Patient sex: M
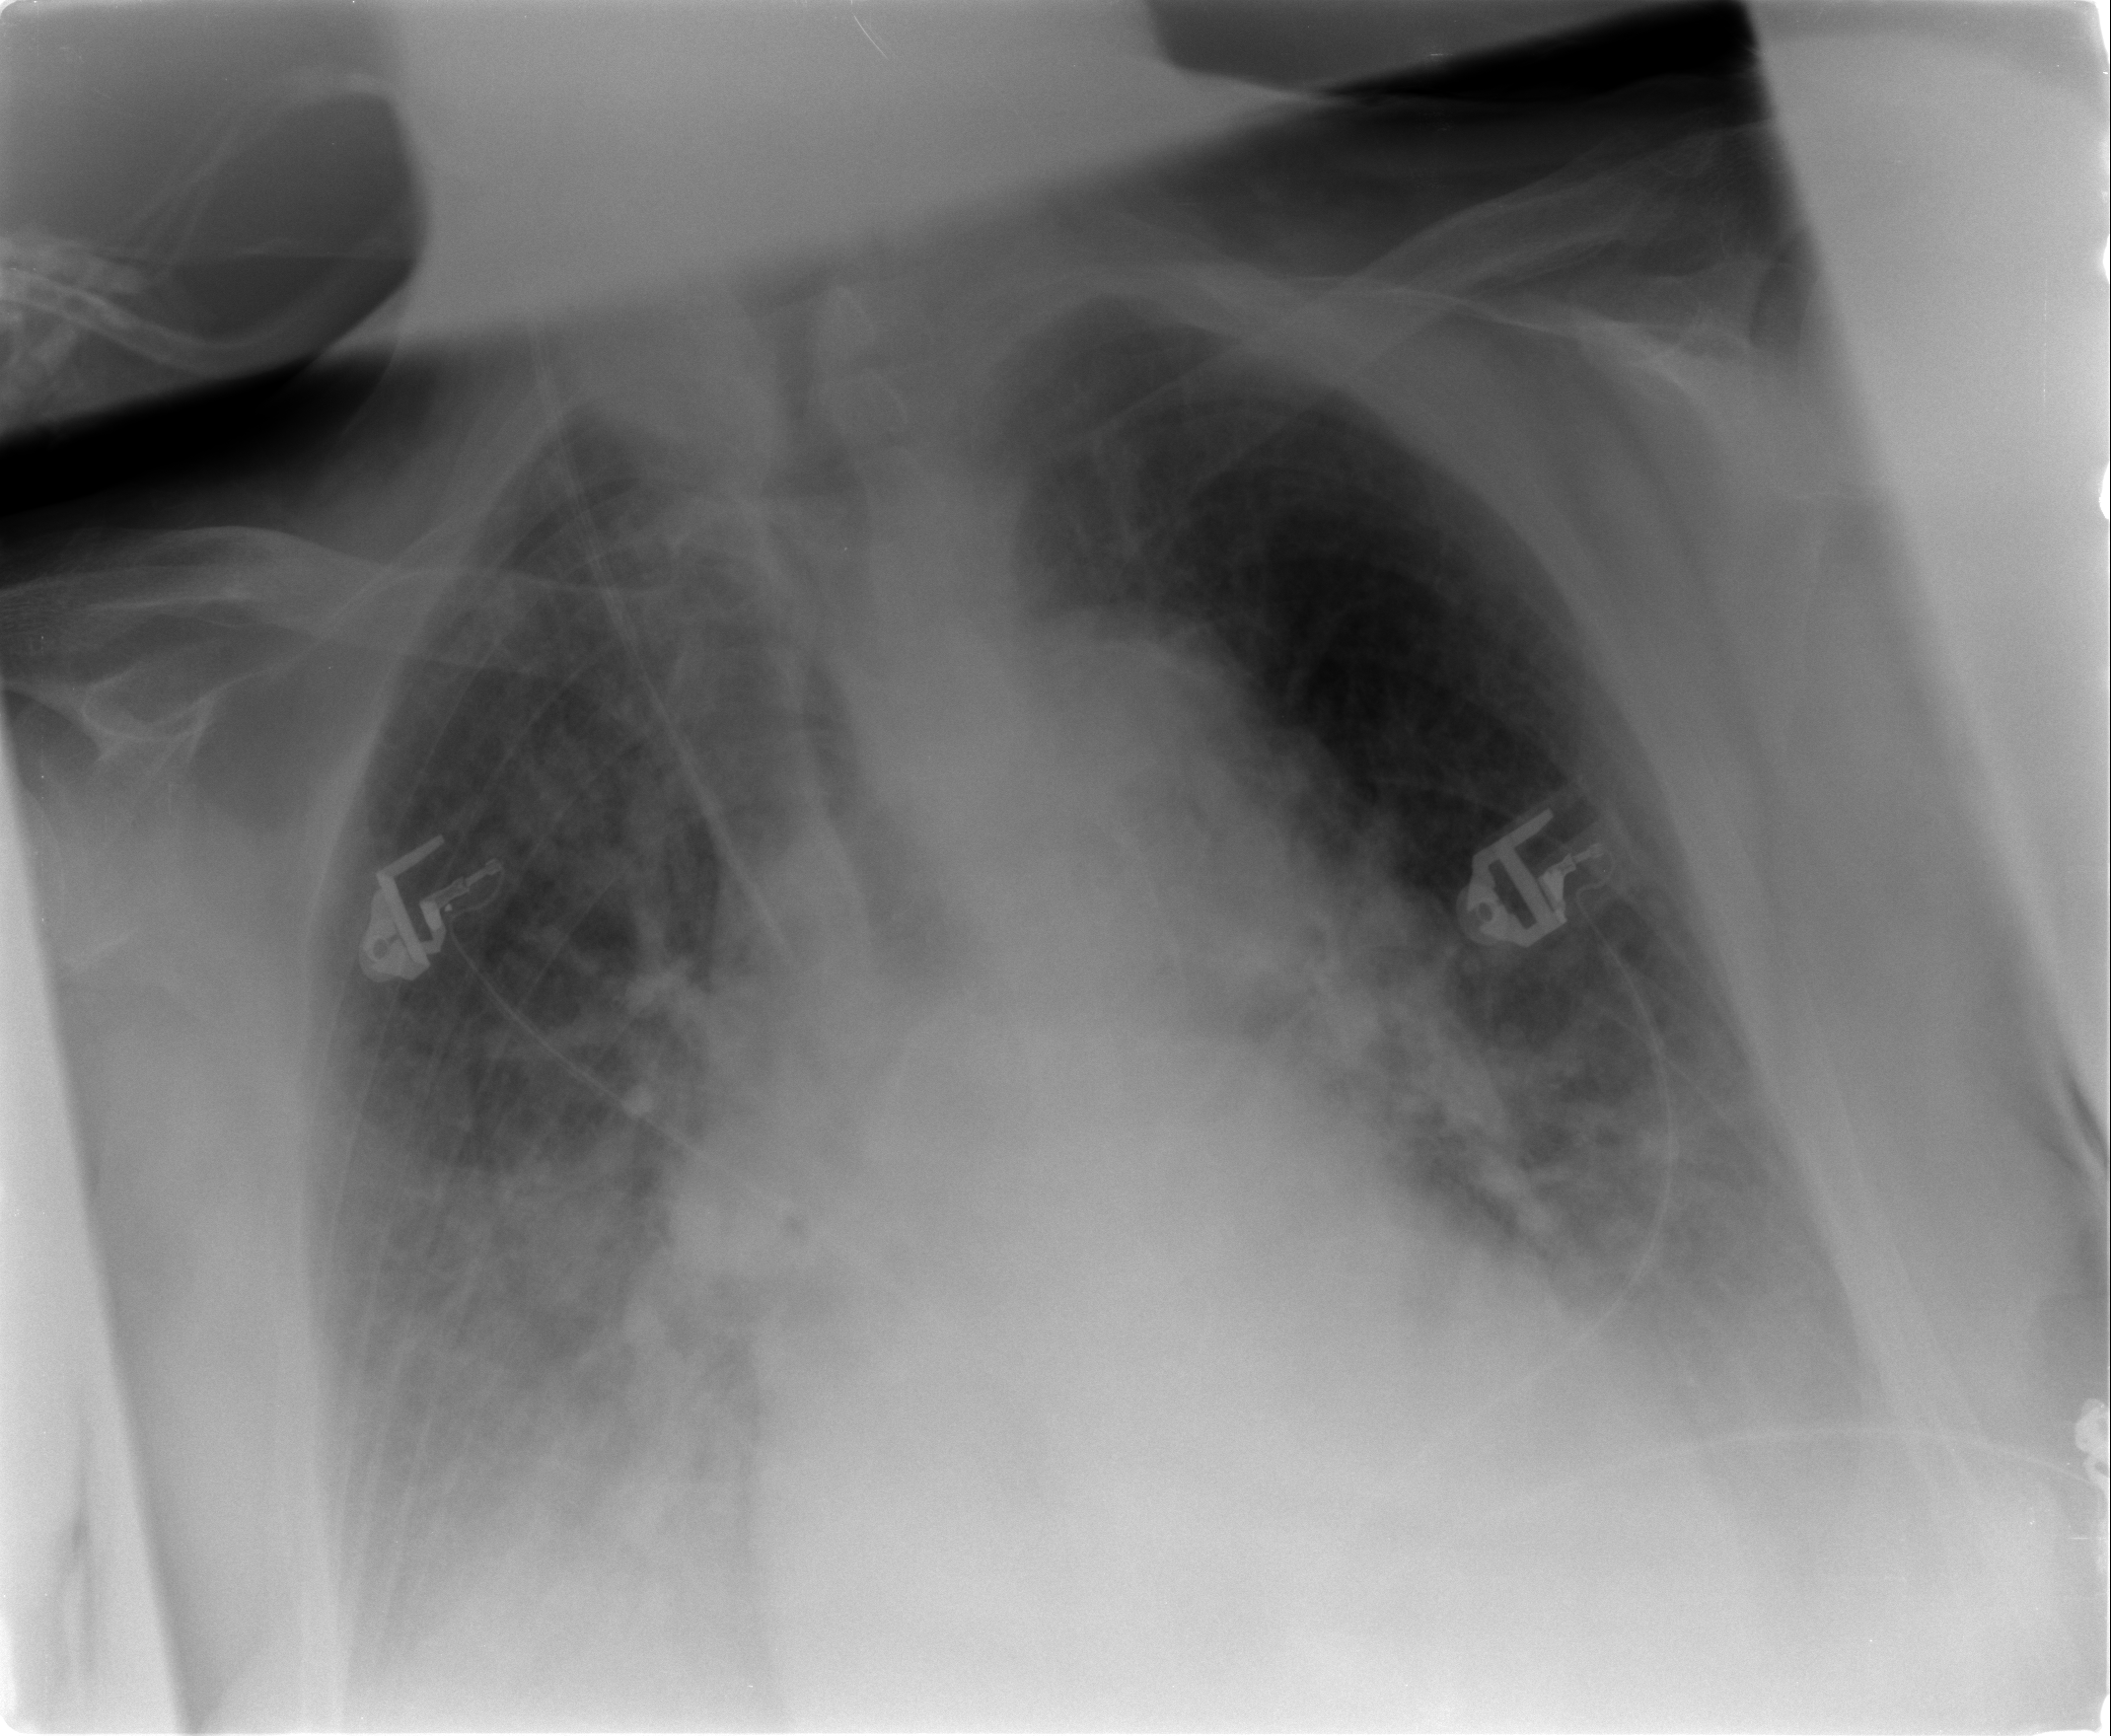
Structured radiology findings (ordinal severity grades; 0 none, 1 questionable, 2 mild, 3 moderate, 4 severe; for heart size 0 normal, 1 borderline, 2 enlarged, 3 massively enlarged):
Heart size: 2
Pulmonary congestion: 3
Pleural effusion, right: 3
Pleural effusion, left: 3
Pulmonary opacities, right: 3
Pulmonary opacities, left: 2
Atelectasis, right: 3
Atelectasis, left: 3